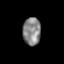
Tissue: skin
Cell type: Epithelial cells
Senescence score: 0.2506
Nuclear area (px): 481
Mean DAPI intensity: 135.967